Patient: sex M, age 43
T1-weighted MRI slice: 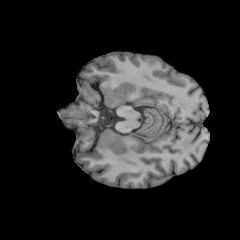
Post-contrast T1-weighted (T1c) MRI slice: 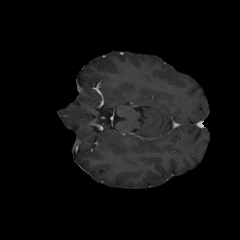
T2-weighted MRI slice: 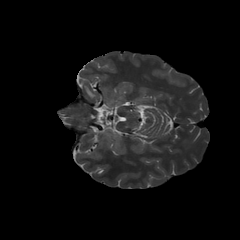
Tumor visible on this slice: yes
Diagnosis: Glioblastoma, IDH-wildtype
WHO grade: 4